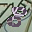
Label: 8